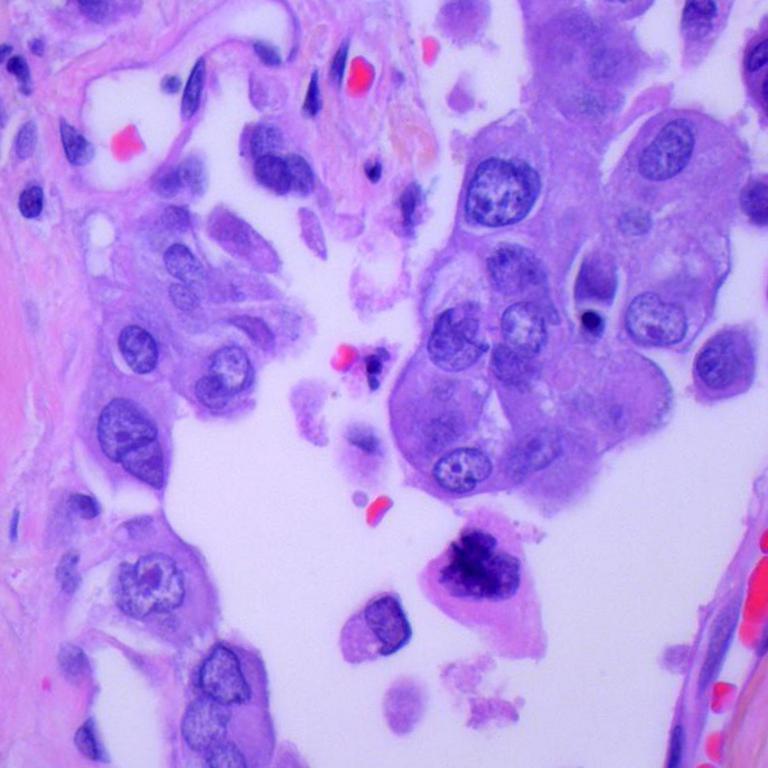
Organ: lung
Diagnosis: adenocarcinomas